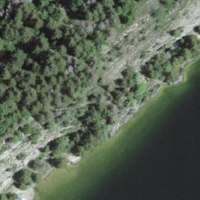
EUNIS habitat code: 44
Species observed at this site:
Convallaria majalis
Cephalanthera longifolia